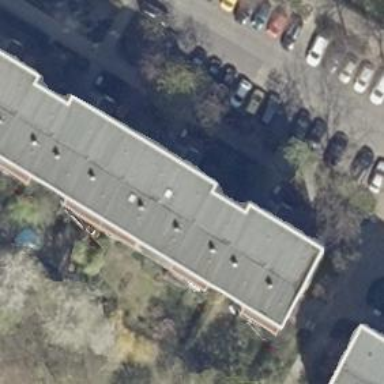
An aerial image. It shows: Flat-roofed apartment building.